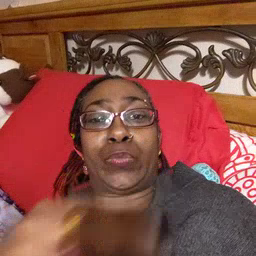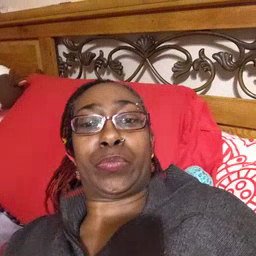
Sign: scissors